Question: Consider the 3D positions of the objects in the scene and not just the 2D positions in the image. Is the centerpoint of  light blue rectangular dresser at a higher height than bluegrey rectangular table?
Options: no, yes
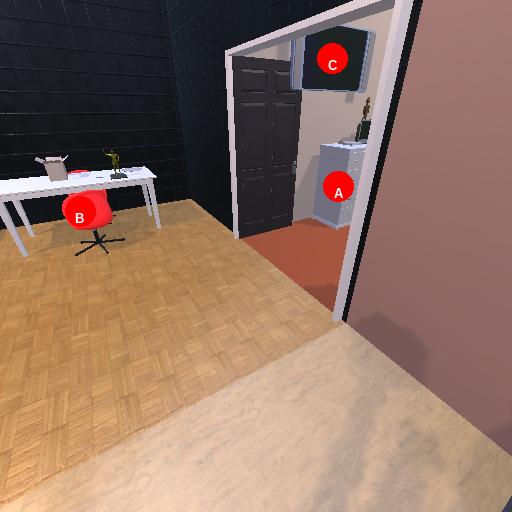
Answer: no